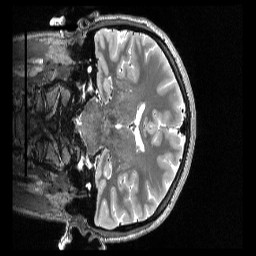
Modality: T2w
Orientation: coronal
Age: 21
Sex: female
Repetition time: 3.2 s
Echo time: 0.563 s